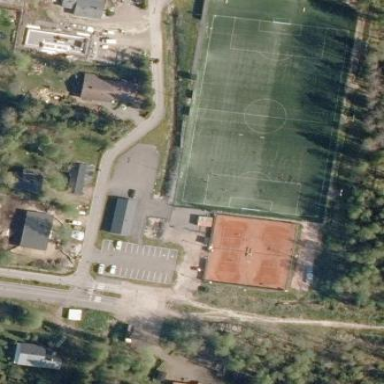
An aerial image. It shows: Soccer pitch for leisureland activities.